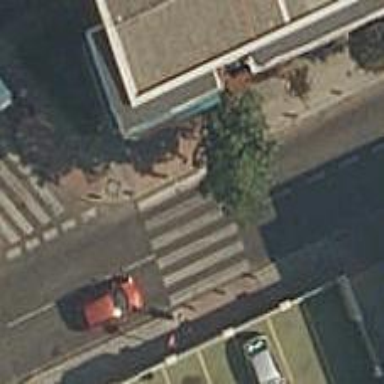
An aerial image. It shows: Uncontrolled road crossing.